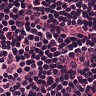
Metastatic tissue present: no